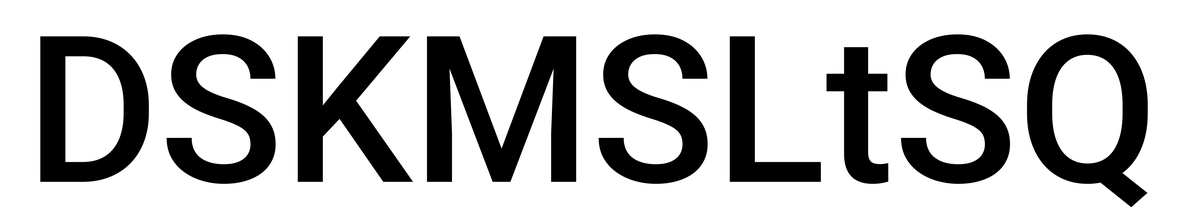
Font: Roboto_Medium